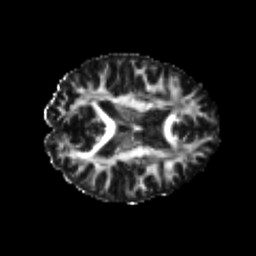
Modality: FA
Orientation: axial
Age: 20
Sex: female
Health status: healthy
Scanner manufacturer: philips
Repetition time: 7.388 s
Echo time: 0.08599 s